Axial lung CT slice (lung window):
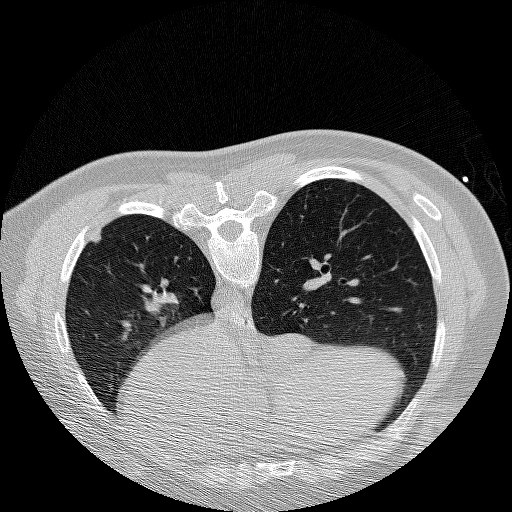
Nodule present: yes
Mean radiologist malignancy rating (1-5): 3